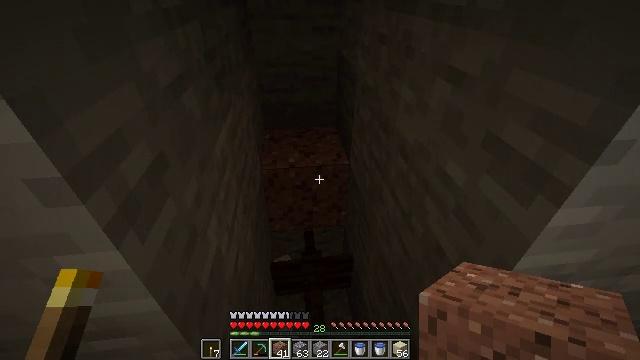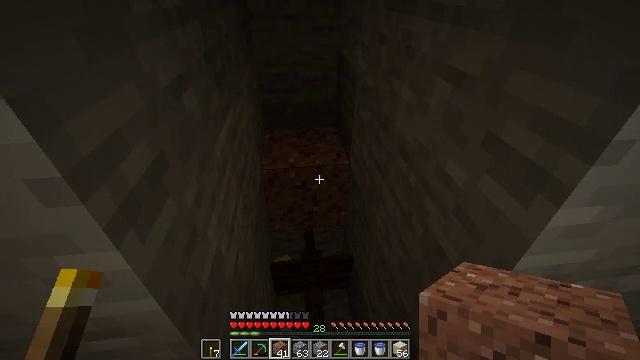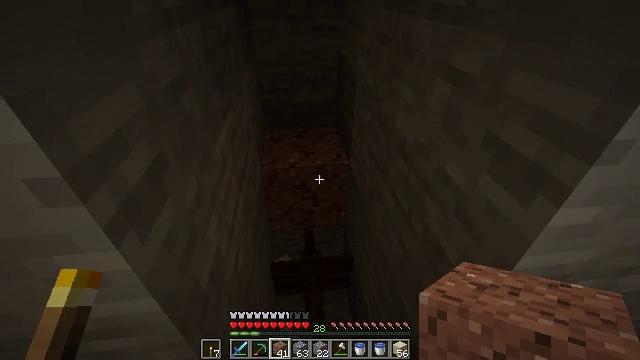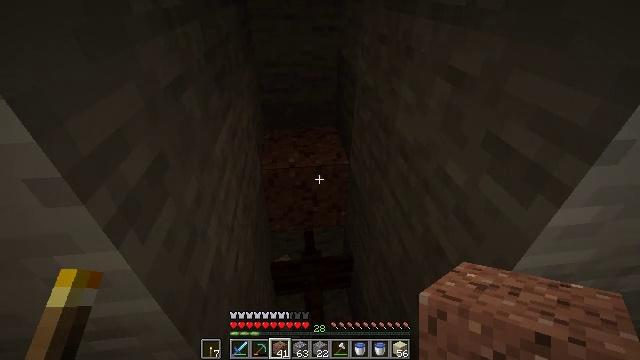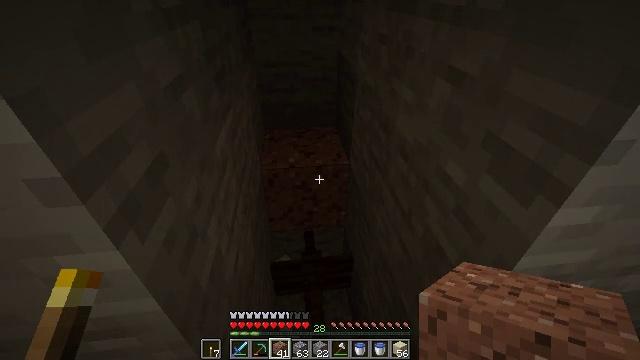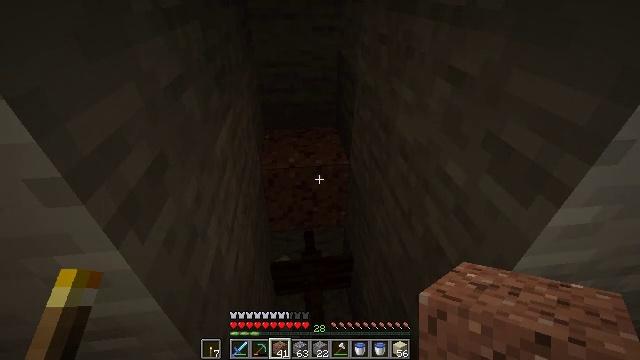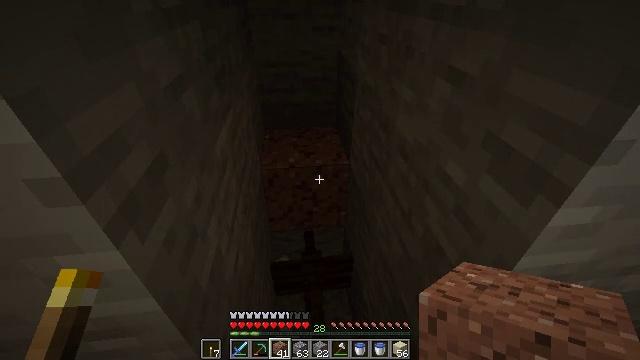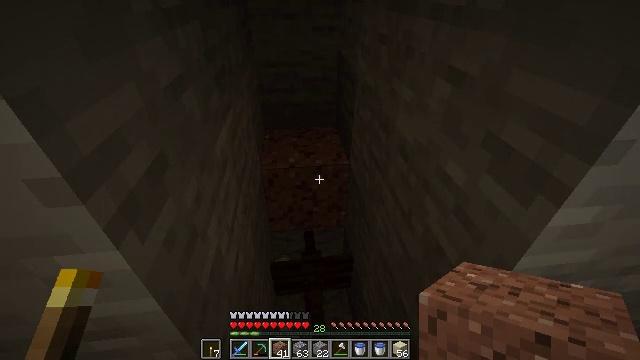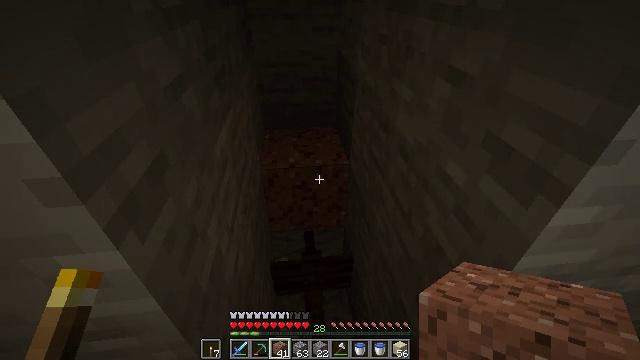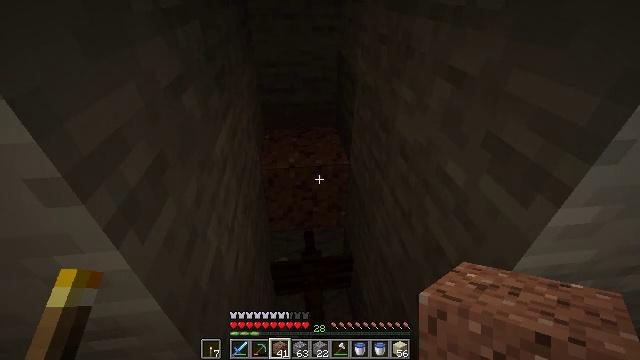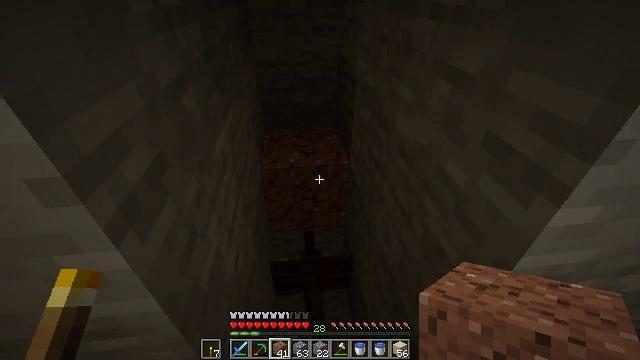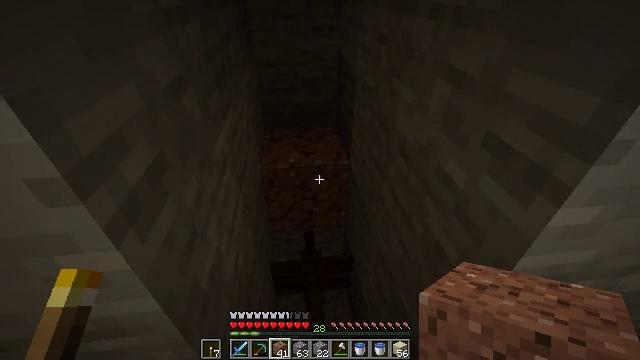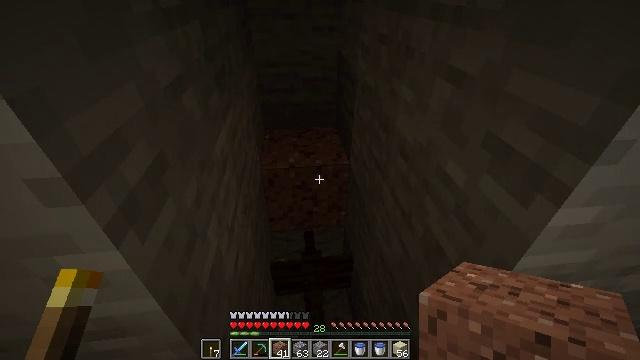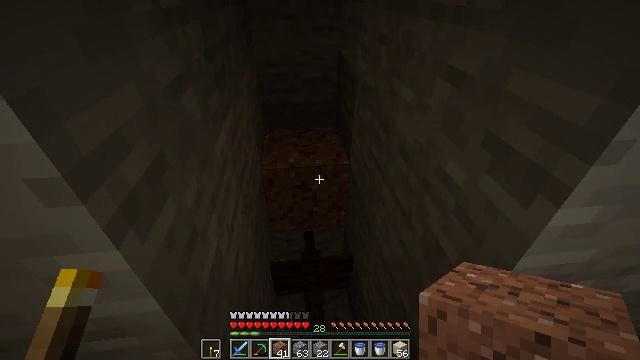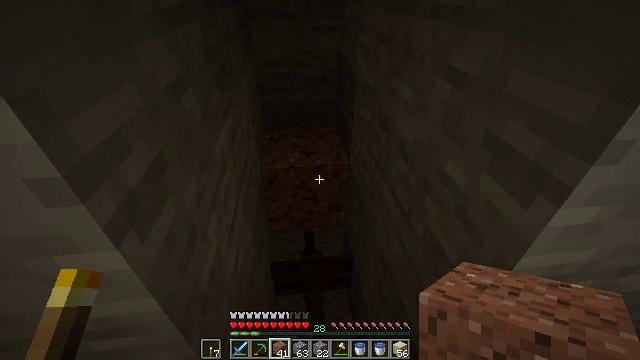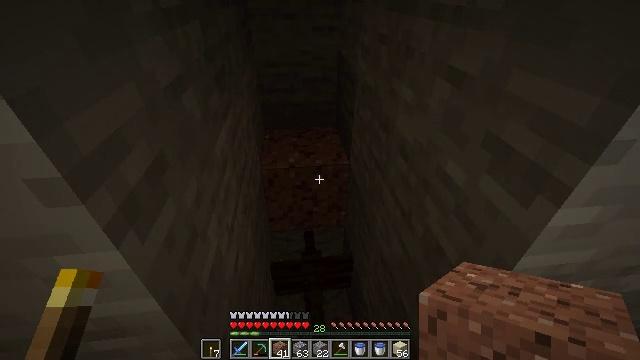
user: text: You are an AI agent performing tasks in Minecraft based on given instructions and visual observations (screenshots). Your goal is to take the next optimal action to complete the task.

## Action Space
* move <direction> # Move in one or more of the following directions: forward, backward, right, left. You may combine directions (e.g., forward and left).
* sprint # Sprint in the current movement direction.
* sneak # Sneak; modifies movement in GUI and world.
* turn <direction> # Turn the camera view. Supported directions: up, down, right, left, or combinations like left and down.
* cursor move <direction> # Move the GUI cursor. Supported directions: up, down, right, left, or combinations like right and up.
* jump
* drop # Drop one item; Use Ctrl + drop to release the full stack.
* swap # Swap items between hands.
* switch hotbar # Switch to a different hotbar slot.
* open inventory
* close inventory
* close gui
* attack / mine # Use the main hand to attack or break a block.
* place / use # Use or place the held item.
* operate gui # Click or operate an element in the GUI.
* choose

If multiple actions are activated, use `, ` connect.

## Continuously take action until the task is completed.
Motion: motion action
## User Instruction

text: Gather the sandstone slab from its placement.
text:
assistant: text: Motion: no_op
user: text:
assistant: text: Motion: no_op
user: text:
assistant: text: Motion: no_op
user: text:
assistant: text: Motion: no_op
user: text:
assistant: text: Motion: no_op
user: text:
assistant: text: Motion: no_op
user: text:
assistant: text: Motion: no_op
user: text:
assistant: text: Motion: no_op
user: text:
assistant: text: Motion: no_op
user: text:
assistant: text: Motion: no_op
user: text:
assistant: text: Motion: no_op
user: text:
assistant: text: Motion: no_op
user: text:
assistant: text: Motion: no_op
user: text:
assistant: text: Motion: no_op
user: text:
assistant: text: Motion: no_op
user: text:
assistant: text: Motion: no_op
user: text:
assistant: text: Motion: no_op
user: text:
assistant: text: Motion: no_op
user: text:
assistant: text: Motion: no_op
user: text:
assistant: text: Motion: no_op
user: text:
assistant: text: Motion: no_op
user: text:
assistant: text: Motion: no_op
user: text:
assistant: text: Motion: no_op
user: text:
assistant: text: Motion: no_op
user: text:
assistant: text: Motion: no_op
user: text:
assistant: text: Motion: no_op
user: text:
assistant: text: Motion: no_op
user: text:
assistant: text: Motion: no_op
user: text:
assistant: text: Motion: no_op
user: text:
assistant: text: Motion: no_op